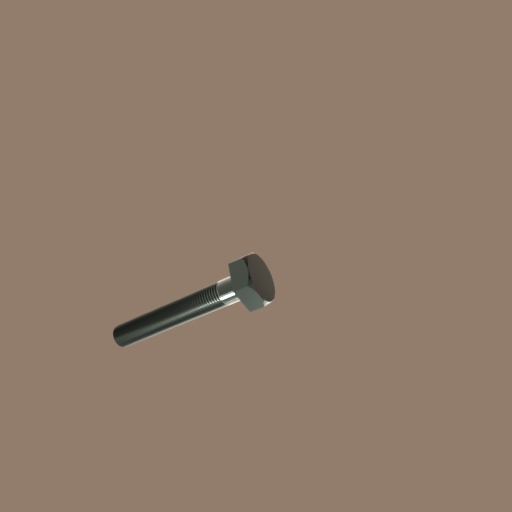
Label: bolt